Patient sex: M
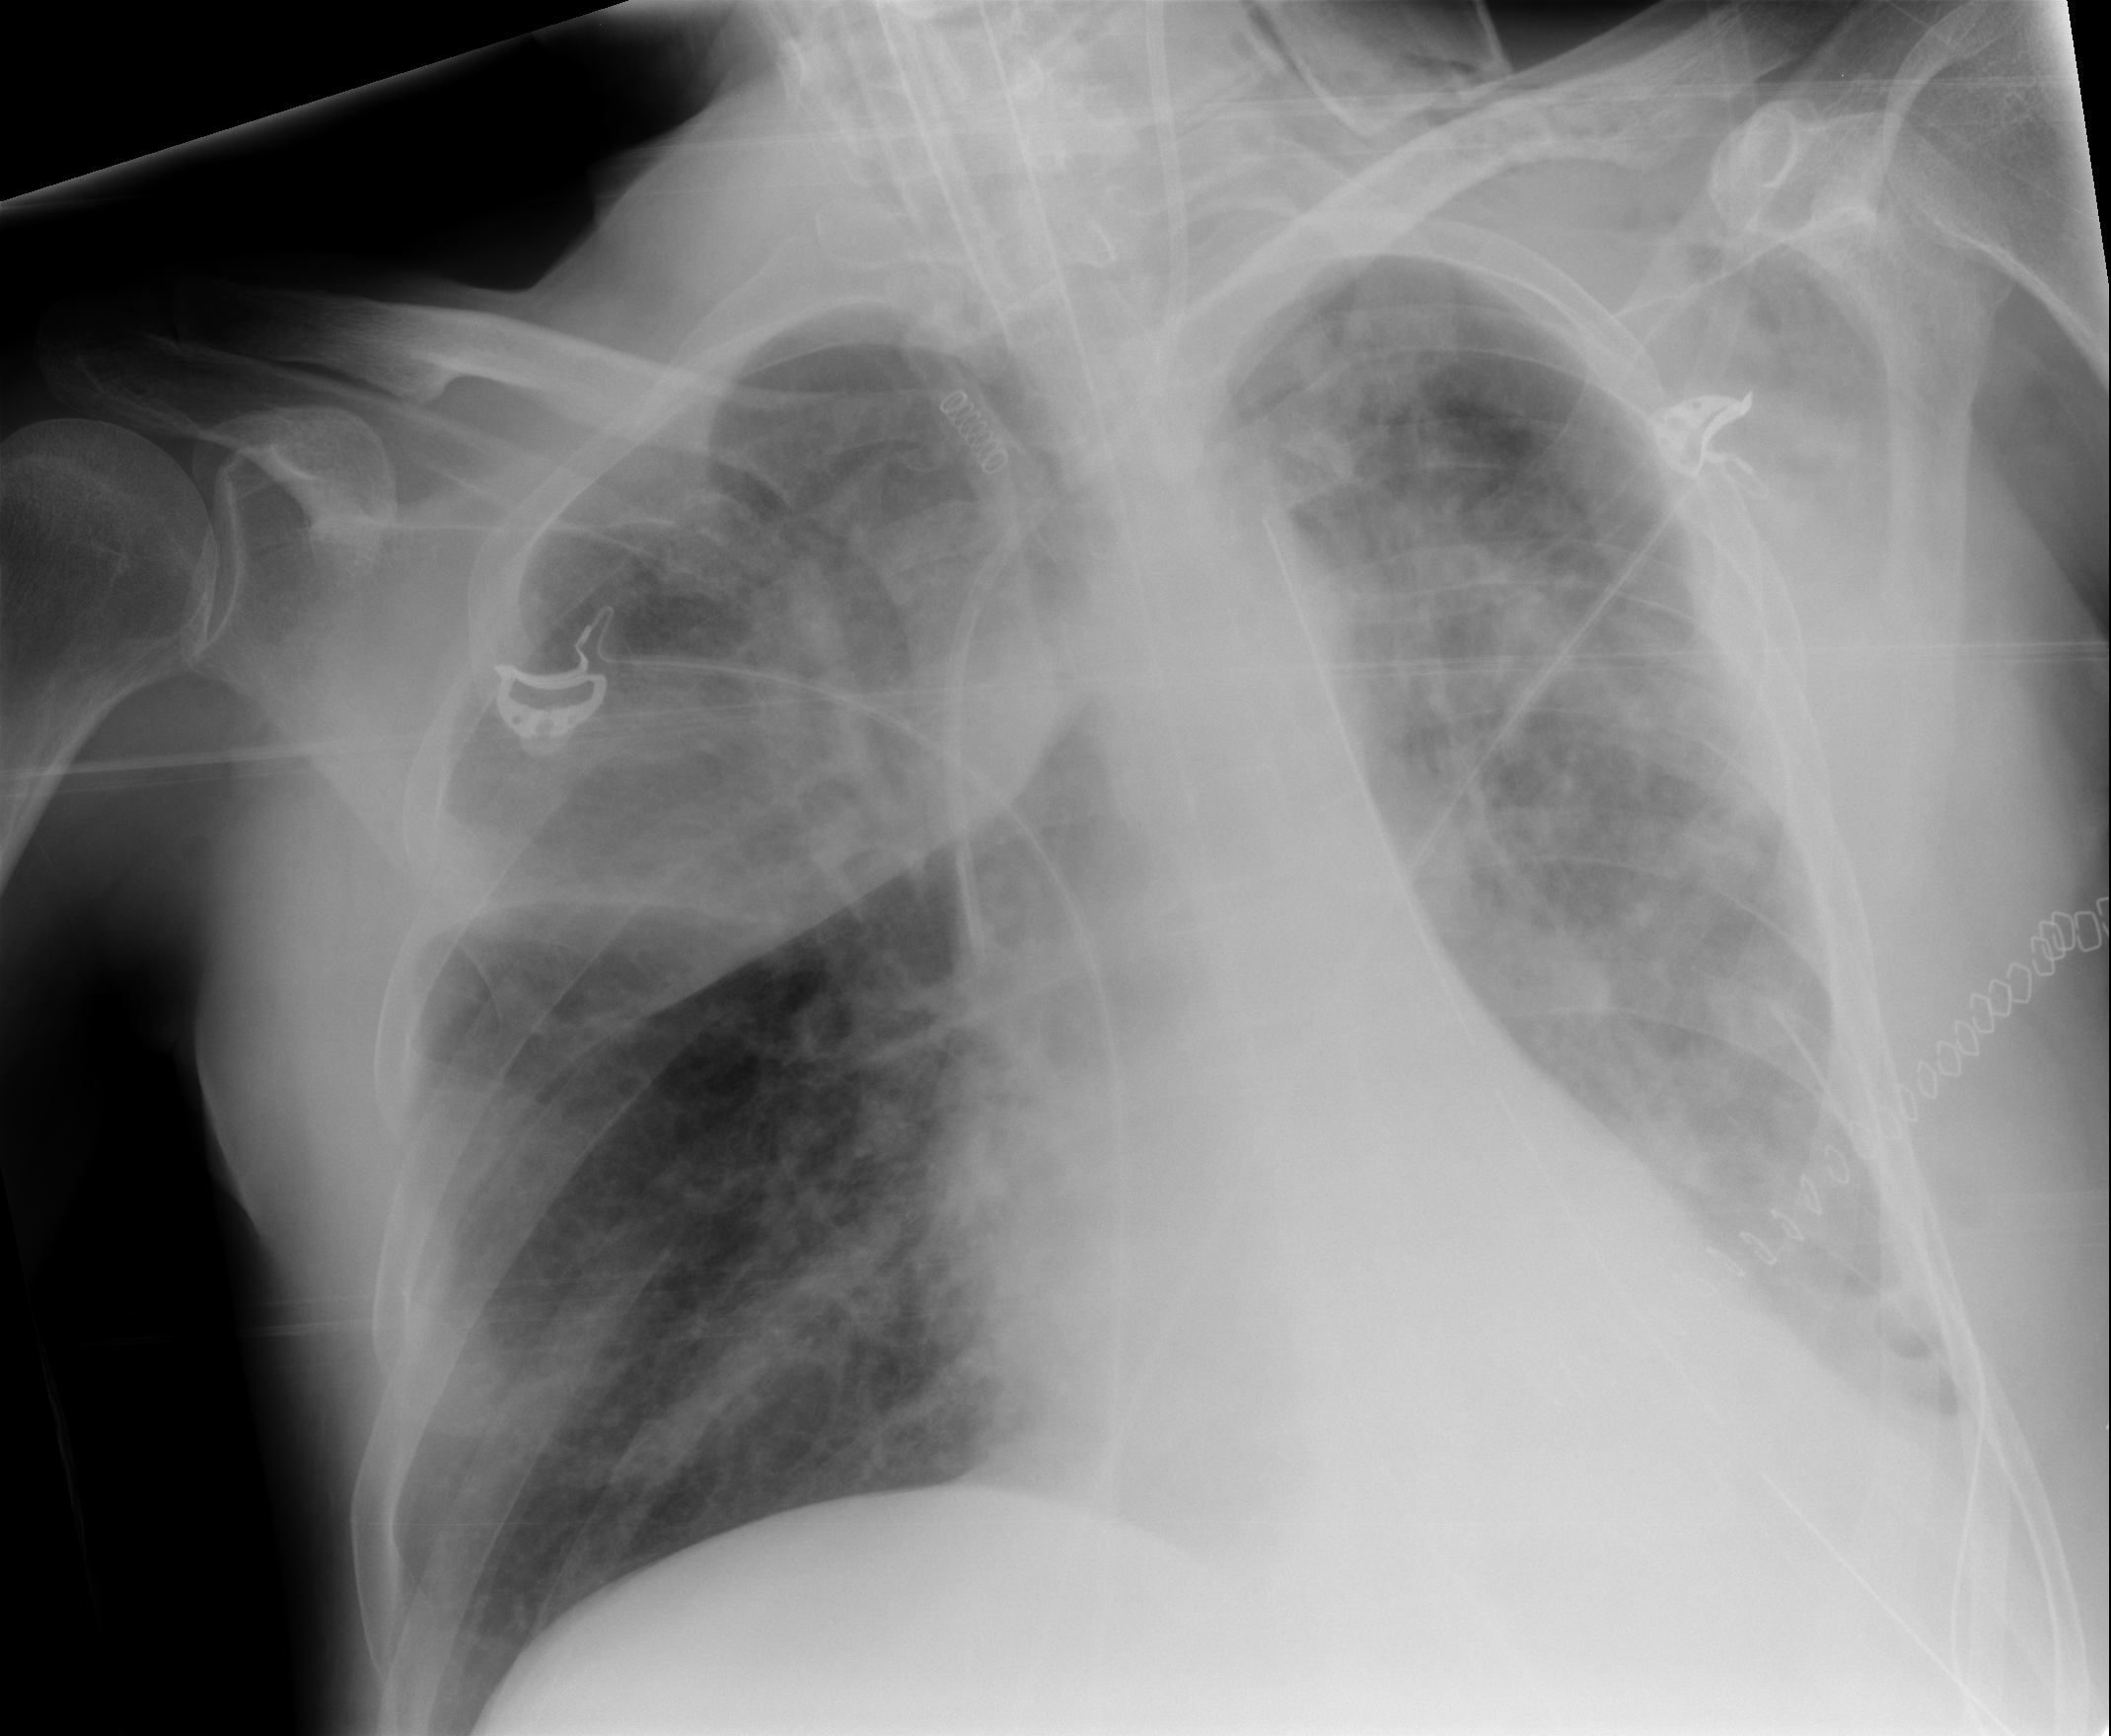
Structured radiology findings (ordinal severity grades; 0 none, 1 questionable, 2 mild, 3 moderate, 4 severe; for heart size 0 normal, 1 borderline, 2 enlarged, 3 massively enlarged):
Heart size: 0
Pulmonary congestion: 2
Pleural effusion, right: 2
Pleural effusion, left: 3
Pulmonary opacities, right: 3
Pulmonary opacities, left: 3
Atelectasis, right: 3
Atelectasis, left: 3